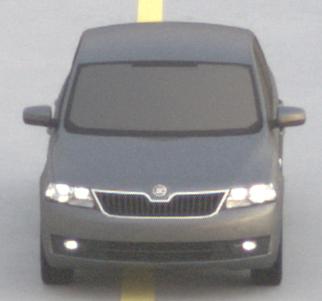
Make: Skoda
Model: Rapid
Detailed model: Rapid 1.2 Active Limousine
Model produced from: 2012/10
Model produced until: 2015/04
Doors: 5
Color: gray
Road condition: dry road
Daytime: sunrise or sunset
Contrast: low contrast